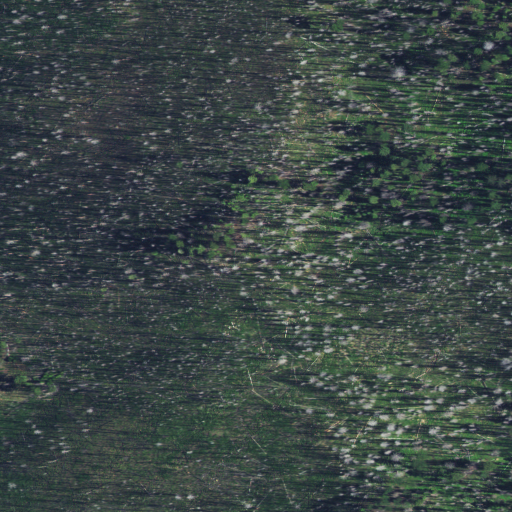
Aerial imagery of ridge(s) in Idaho named Van Ridge containing shrub and grassland